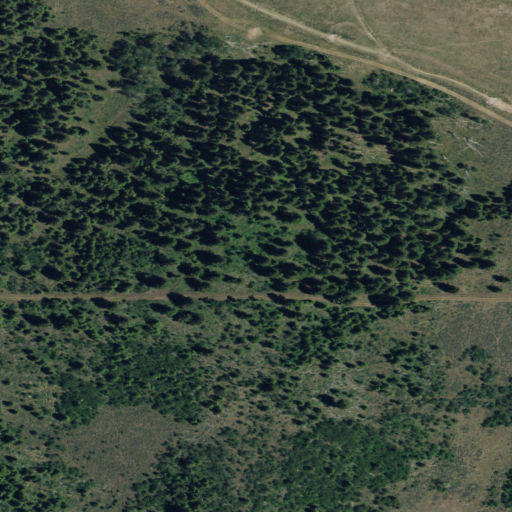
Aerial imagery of ridge(s) in Idaho named Antelope Ridge containing shrub and evergreen forest